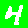
Digit: 4